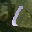
Label: 1